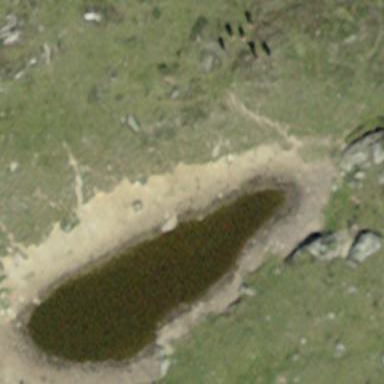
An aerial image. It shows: Pond with natural water.